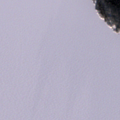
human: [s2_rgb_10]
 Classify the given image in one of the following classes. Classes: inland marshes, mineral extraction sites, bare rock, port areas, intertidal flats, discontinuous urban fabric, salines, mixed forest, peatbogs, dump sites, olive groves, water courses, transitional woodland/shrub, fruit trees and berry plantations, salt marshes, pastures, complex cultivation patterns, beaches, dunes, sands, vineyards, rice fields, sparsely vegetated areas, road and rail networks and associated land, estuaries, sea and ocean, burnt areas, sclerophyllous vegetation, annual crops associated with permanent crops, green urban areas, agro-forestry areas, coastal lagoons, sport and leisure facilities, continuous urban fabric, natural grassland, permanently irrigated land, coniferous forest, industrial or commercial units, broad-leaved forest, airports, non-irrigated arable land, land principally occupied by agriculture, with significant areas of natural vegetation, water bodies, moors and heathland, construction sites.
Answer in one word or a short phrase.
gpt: coniferous forest, water bodies